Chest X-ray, AP view. Patient: 46 years old, sex F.
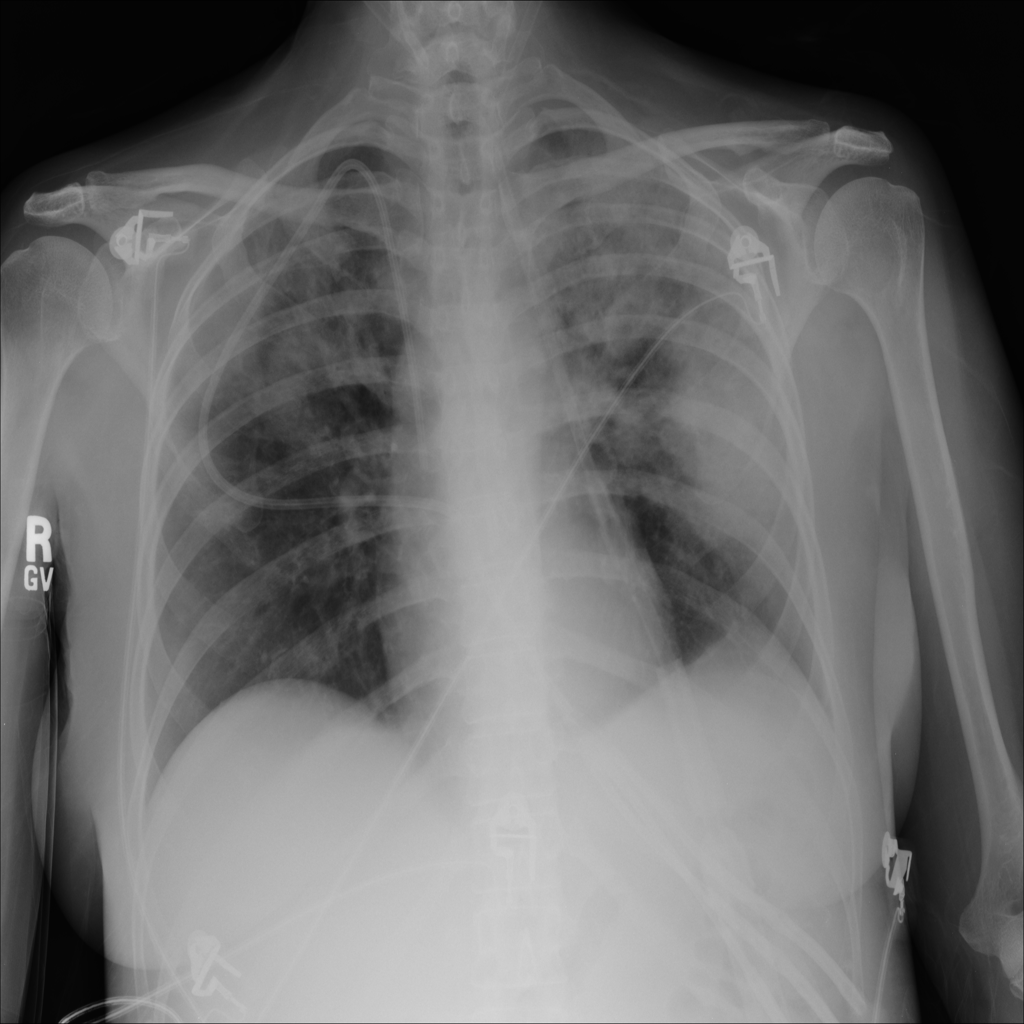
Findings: Infiltration